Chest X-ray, PA view. Patient: 15 years old, sex F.
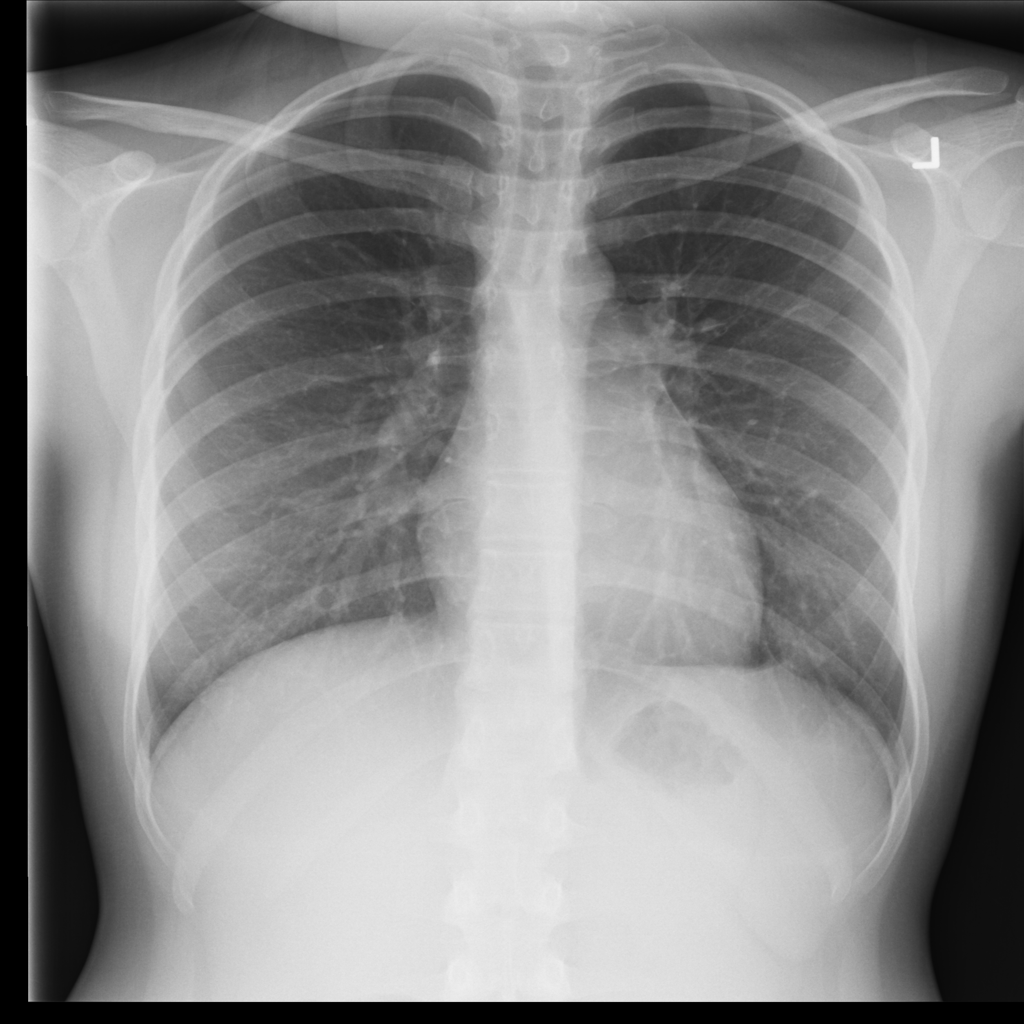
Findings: No Finding